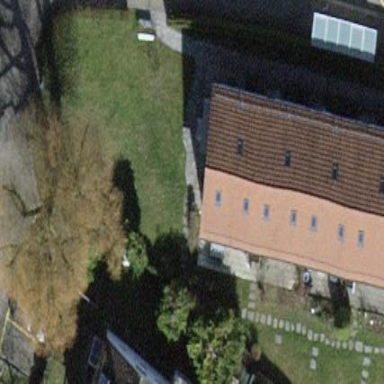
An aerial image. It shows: Terrace building.